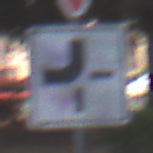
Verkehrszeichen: VerlaufVorfahrtsstrasse2
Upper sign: VorfahrtGewaehren
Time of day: MorningAfternoon
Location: Outdoor (Suburban)
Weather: PartlyCloudy
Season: NotSpecified
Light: Natural